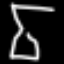
Label: hourglass